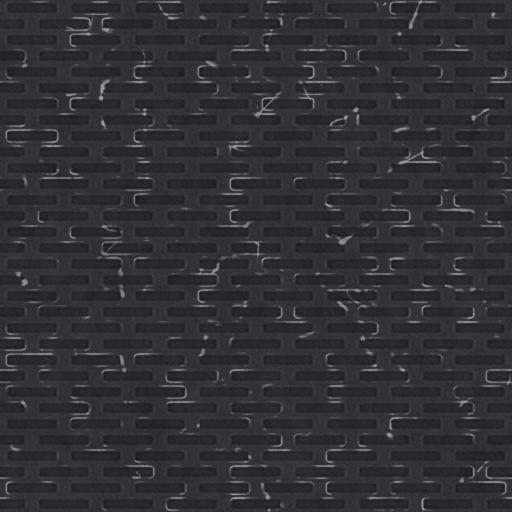
Tags: fence floor grid metal walkway